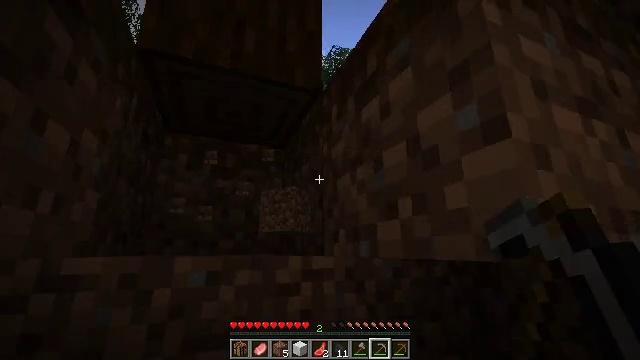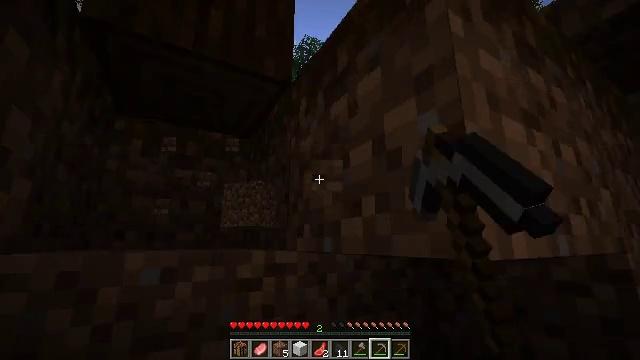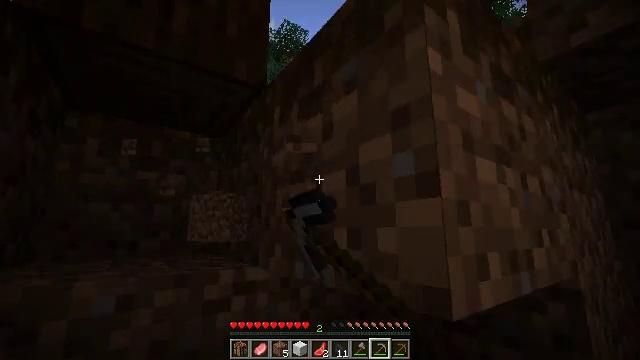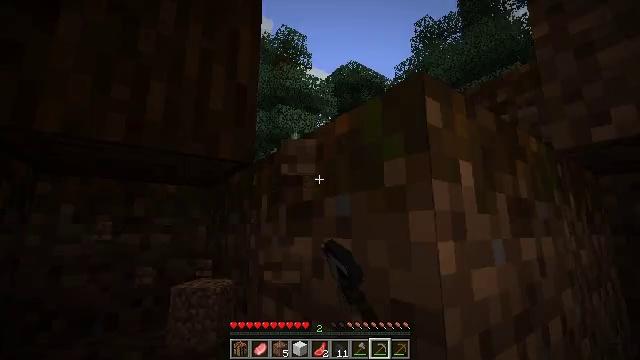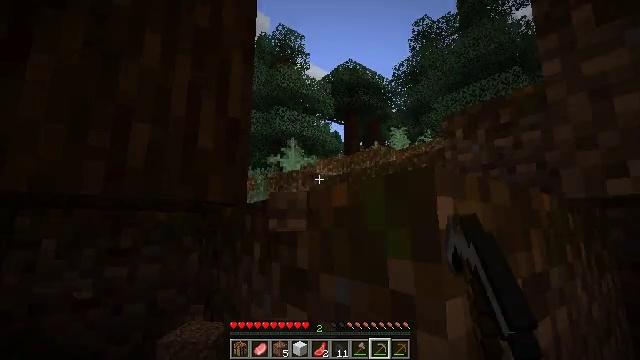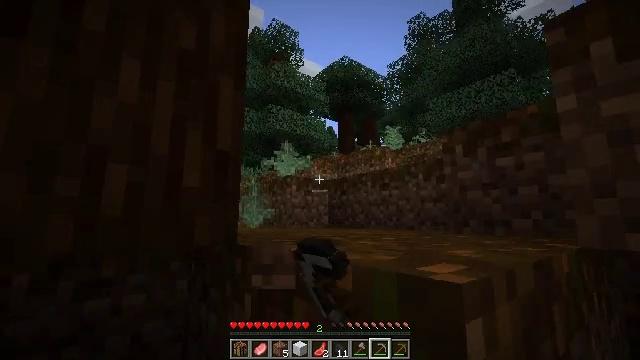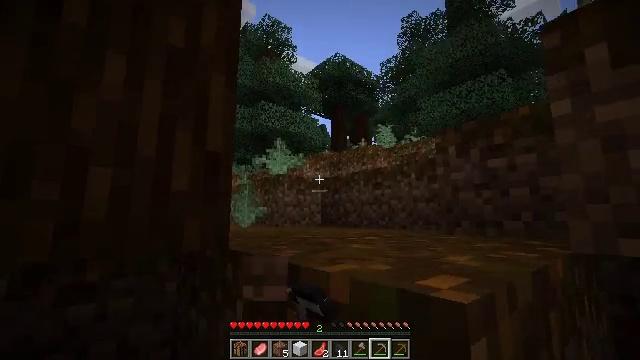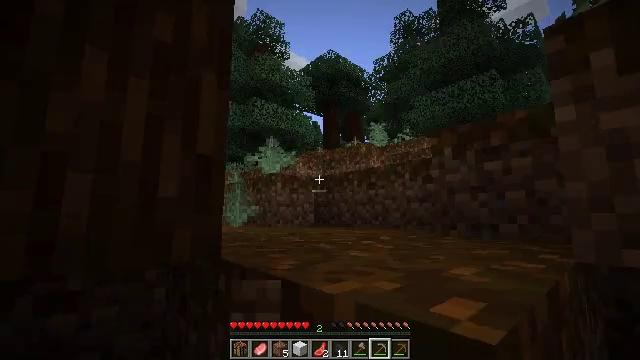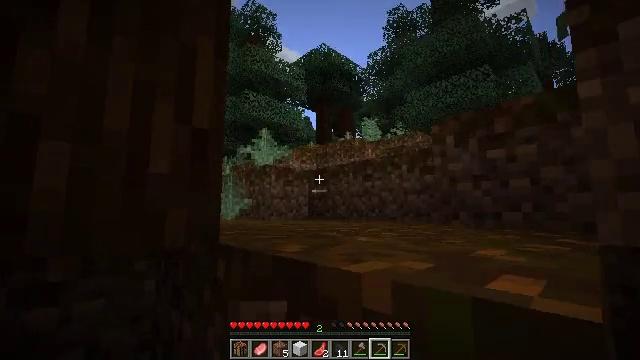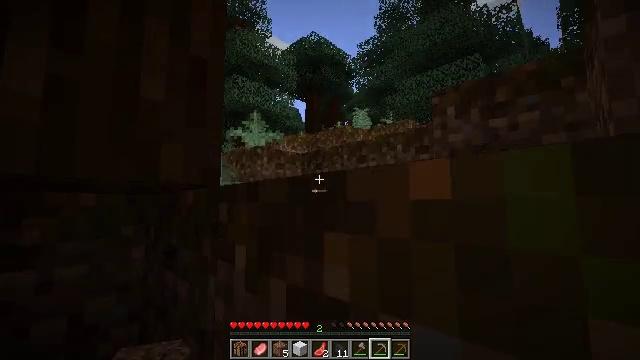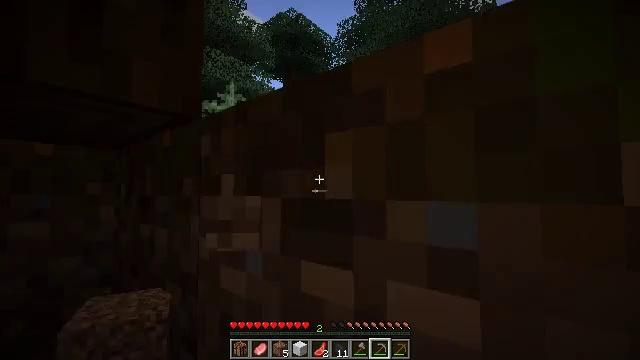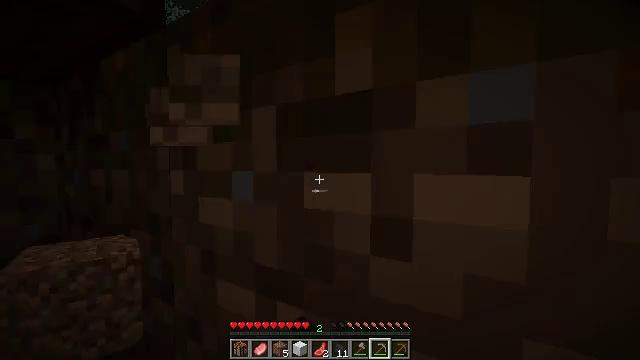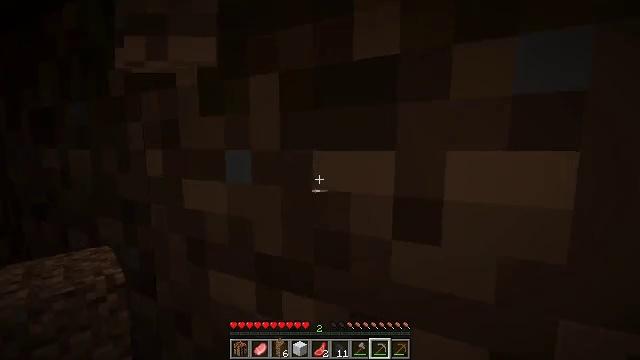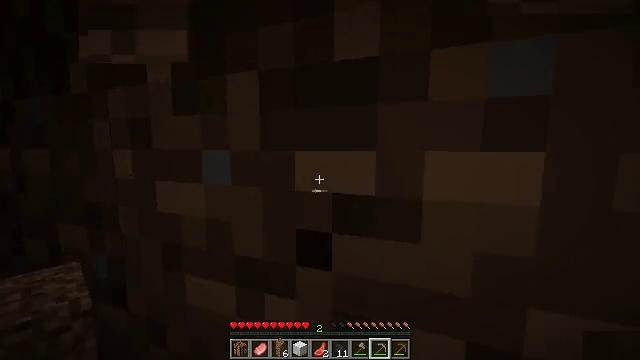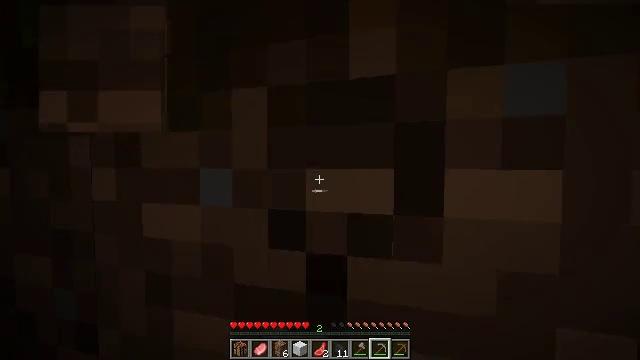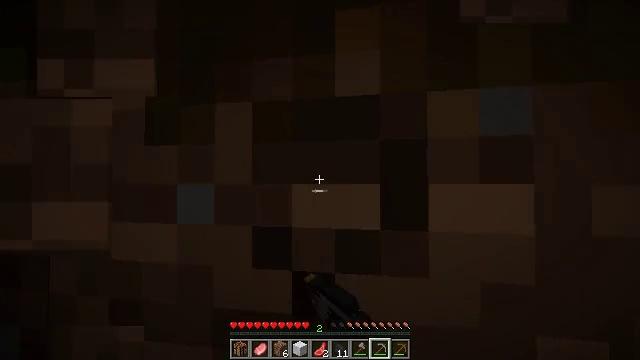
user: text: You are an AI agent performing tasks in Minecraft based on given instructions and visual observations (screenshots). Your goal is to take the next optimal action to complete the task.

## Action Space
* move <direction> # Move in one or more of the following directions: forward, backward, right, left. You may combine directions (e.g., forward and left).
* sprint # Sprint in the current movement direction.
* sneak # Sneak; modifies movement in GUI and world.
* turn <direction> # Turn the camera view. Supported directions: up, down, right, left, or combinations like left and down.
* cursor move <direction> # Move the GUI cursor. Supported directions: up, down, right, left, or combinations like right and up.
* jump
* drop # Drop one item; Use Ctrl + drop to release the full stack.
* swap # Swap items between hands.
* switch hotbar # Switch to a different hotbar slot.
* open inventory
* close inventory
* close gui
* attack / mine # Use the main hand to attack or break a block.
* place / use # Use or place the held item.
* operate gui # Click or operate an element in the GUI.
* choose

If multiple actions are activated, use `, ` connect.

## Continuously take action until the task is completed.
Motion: motion action
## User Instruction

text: Dig into the ground to collect podzol.
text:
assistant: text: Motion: move forward, turn right and down, attack / mine
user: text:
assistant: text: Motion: move forward, turn right and down, attack / mine
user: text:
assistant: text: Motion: move forward, attack / mine
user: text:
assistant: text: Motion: move forward and move left, attack / mine
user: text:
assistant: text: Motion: move forward and move left, turn right and down, attack / mine
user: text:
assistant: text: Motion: move forward and move left, turn right, attack / mine
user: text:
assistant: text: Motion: move forward and move left, turn right, attack / mine
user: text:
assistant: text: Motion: move forward and move left, turn right, attack / mine
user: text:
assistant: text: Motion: move forward and move left, turn right and down, attack / mine
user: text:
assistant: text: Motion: turn right and down, attack / mine
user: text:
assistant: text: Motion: turn right and down, attack / mine
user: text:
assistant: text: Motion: turn right and down, attack / mine
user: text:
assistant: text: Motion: turn right, attack / mine
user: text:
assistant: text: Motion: turn right and up, attack / mine
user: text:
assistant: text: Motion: turn right and up, attack / mine
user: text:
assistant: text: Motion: turn right and up, attack / mine
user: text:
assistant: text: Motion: turn right and up, attack / mine
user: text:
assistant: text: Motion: attack / mine
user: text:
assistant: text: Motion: attack / mine
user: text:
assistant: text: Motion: attack / mine
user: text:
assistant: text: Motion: attack / mine
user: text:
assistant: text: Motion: attack / mine
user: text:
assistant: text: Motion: turn left, attack / mine
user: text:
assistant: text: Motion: turn left, attack / mine
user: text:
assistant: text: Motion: turn left, attack / mine
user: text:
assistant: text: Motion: move right, turn left, attack / mine
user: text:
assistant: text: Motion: move forward and move right, turn left, attack / mine
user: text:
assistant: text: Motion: move forward and move right, turn left, attack / mine
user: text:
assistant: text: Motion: move forward and move right, turn left, attack / mine
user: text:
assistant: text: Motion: move right, turn left, attack / mine